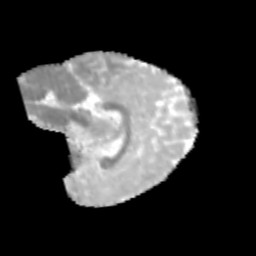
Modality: MD
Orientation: sagittal
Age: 10
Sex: female
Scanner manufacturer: siemens
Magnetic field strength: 3 T
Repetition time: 3.8 s
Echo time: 0.07 s